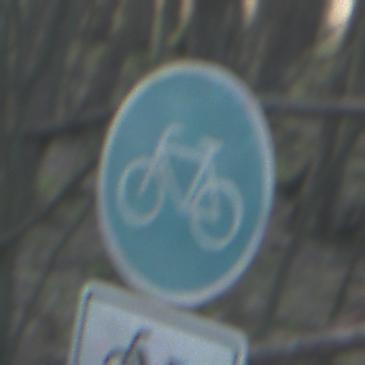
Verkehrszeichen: Radweg
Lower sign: EinspurigeFahrzeugeFrei2
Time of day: SunriseSunset
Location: Outdoor (Nature)
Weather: Clear
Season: Winter
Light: Natural